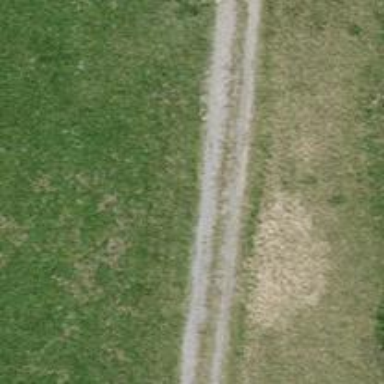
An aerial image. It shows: Track with grade 3 surface.